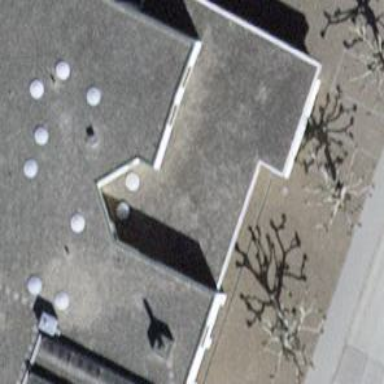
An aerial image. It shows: Building part with flat roof.